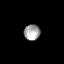
Tissue: prostate
Cell type: Myeloid cells
Senescence score: 0.6881
Nuclear area (px): 243
Mean DAPI intensity: 166.226